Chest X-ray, PA view. Patient: 34 years old, sex F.
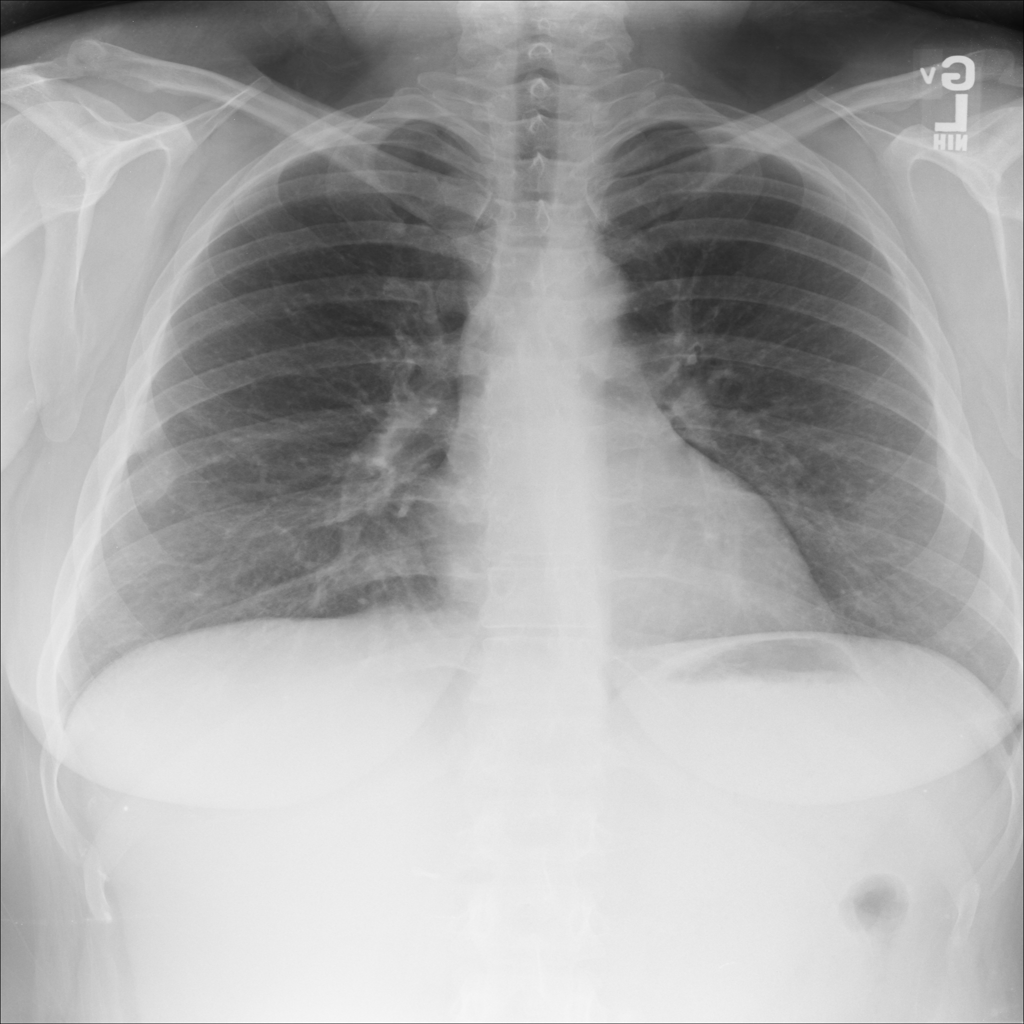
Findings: No Finding